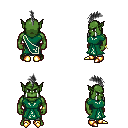
a pixel art fantasy rpg character, male body template, orc, green skin, sash dress, white pants, gray mohawk hairstyle, bracelets, gold boots, four views (front, back, left, right), 2x2 character sprite sheet, small pixel art, hard edges, no anti-aliasing